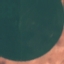
Land use / land cover: AnnualCrop